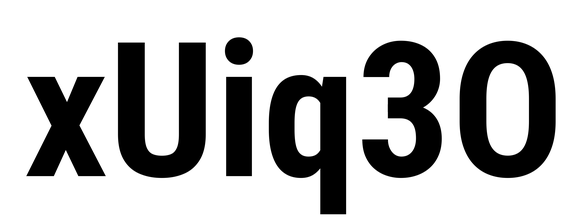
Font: Roboto_Condensed_Bold